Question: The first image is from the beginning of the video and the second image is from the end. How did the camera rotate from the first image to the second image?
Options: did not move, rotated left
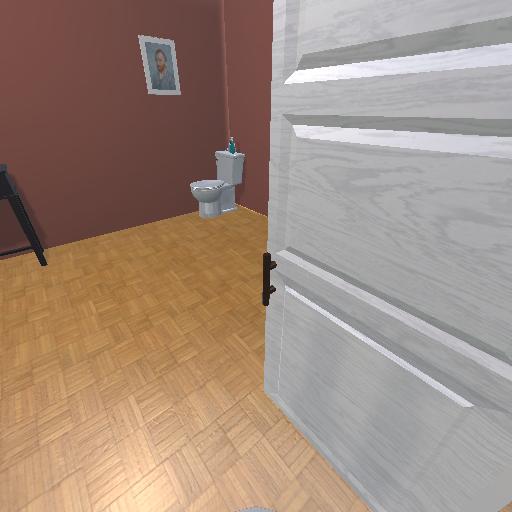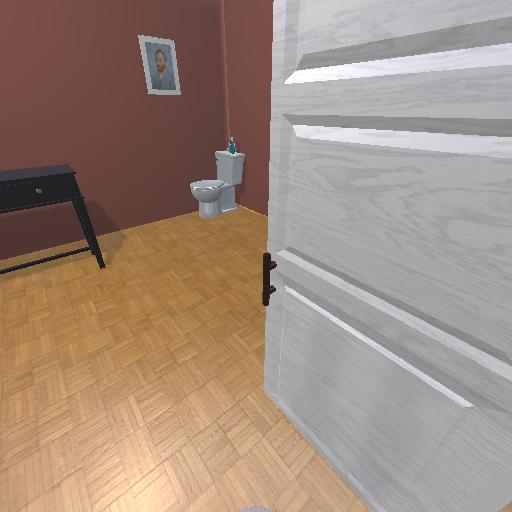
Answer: did not move